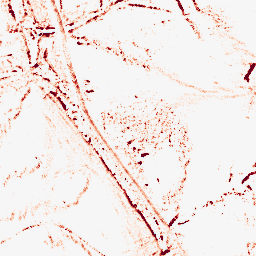
Category: morphological
Decomposition family: morphological_diamond
Decomposition parameters: operation: opening
radius: 3
Upsampling method: cubic_catmull_rom
Upsampling parameters: scale: 8
Upsampling scale: 8